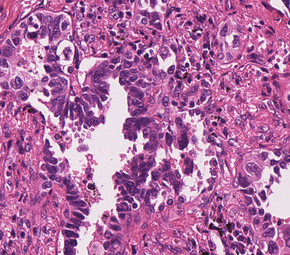
Tumor epithelial tissue: yes
Tumor-associated stroma tissue: yes
Normal tissue: no